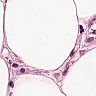
Metastatic tissue present: yes